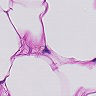
Metastatic tissue present: no